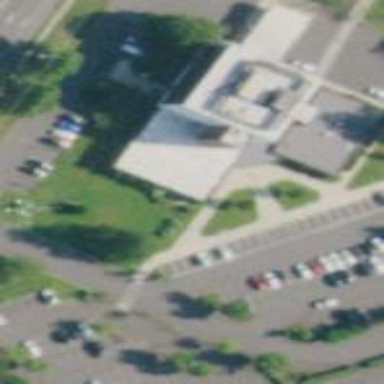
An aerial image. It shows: Bank building.